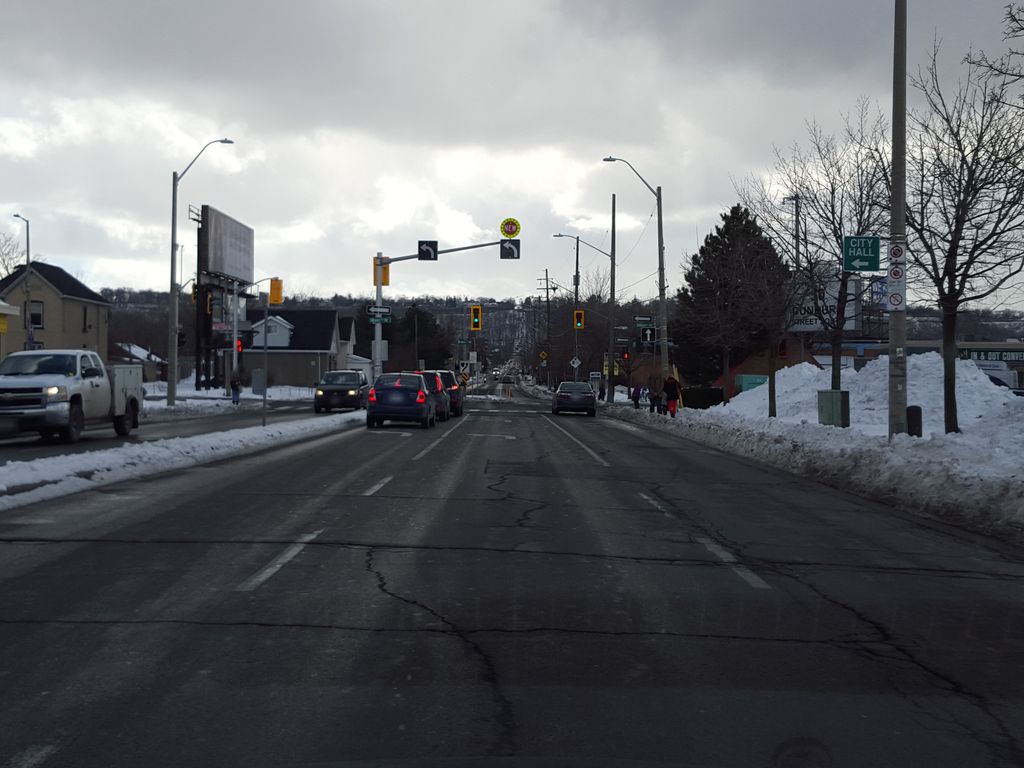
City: hamilton